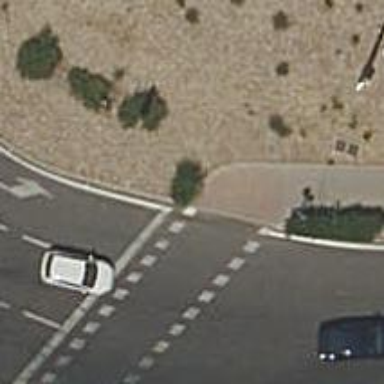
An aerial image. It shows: Marked footway crossing with traffic-calming table.